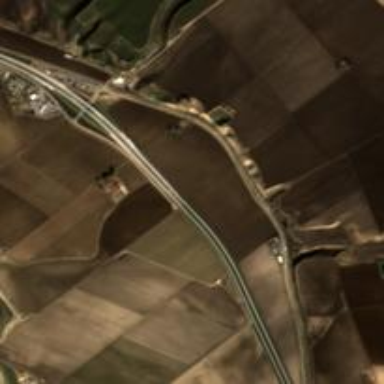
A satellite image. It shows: Motorway junction.